Question: TI'm having some trouble getting my Window to be Transparent.
The Window is defined below:
'''
<Window x:Class="HKC.Desktop.Views.UserInterfaces.RemoteKeypad"
xmlns="http://schemas.microsoft.com/winfx/2006/xaml/presentation"
xmlns:x="http://schemas.microsoft.com/winfx/2006/xaml"
Closing="Window_Close"
KeyDown="RemoteKeypad_KeyDown"
KeyUp="RemoteKeypad_KeyUp" MouseDown="OnMouseDown_Event"
Title="Title" Width="325" Height="370"
ResizeMode="NoResize" WindowStartupLocation="CenterScreen" WindowStyle="None" AllowsTransparency="True" Background="Transparent">
'''
I then have a border defined to give a curved edge to the Window, with a Grid inside for layout purposes:
'''
<Border CornerRadius="20" Background="Transparent" HorizontalAlignment="Stretch" VerticalAlignment="Stretch">
<Border.Effect>
<DropShadowEffect BlurRadius="6" ShadowDepth="3" Color="#484948" />
</Border.Effect>
<Grid Background="Transparent" VerticalAlignment="Stretch">
....
</Grid>
</Border>
</Window>
'''
For some reason, the first time that I open the window the background is not transparent

However, If I click away from the Window, back back on it, the transparency is working as expected.
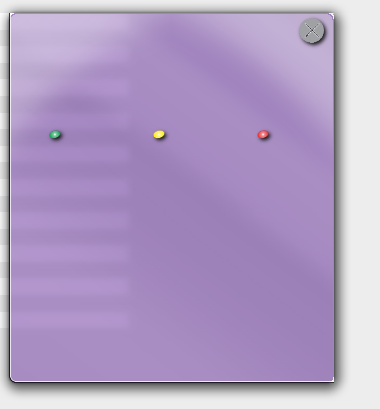
Answer: Turns out the problem was with an external tool for adding Drop Shadows to elements.